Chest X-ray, PA view. Patient: 32 years old, sex M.
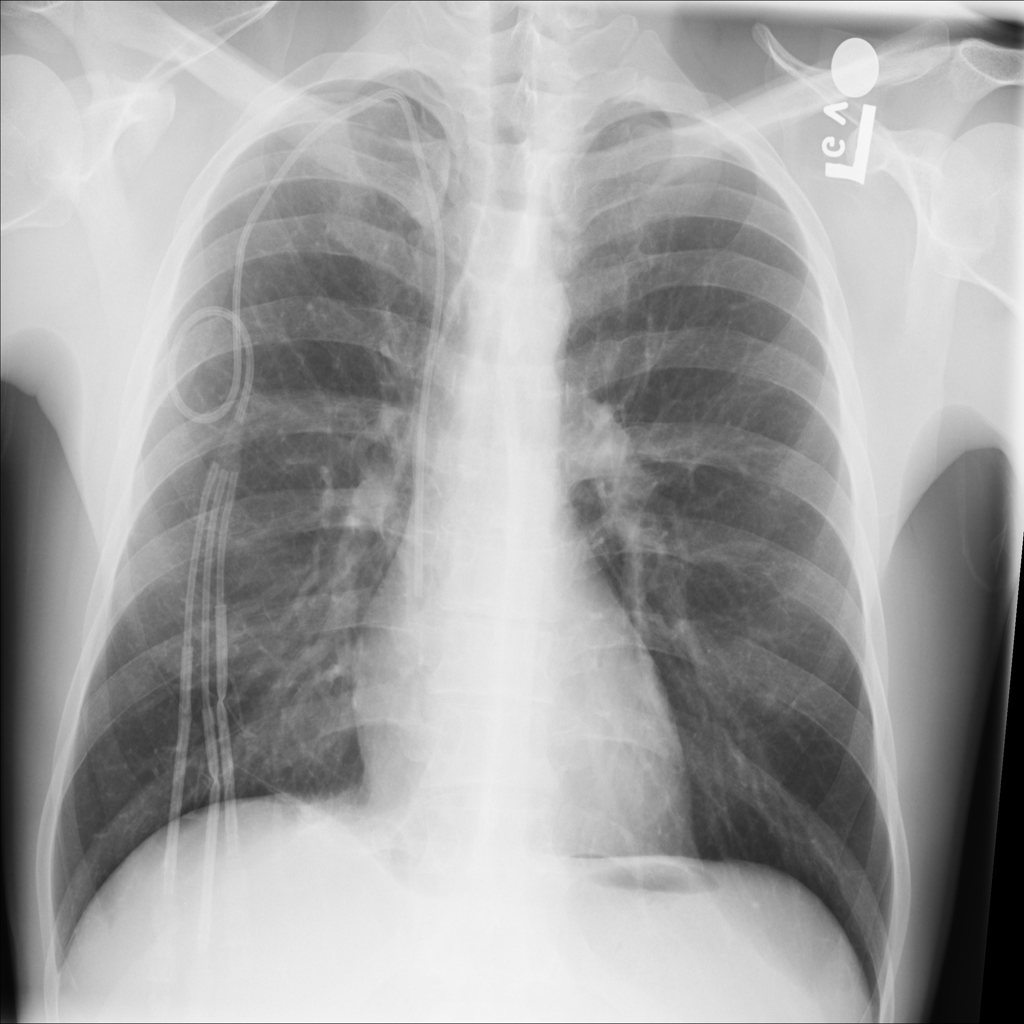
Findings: No Finding